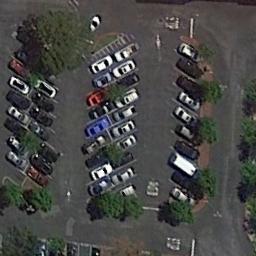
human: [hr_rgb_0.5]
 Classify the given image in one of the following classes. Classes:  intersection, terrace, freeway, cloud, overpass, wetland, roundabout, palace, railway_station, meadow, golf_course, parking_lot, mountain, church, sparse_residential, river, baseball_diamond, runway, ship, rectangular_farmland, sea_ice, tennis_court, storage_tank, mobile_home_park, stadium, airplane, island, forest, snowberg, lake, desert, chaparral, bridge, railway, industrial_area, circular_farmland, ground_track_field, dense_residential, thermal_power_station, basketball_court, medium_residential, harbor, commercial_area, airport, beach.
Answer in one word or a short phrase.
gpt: parking_lot